Question: Creating complex 'UIBezierPath' is a hard work, almost impossible from what i have seen.
Let's say i want to create this:

I know this can be done mathematically, but is there any known tool for creating such a path?
something that will translate the image to a path, even if it means i have to manually draw the path while the tool is "taking notes" and eventually will output my needed path?
I have tried this:<URL>
But i can't set a background for reference.
Any other ideas?
Thanks!
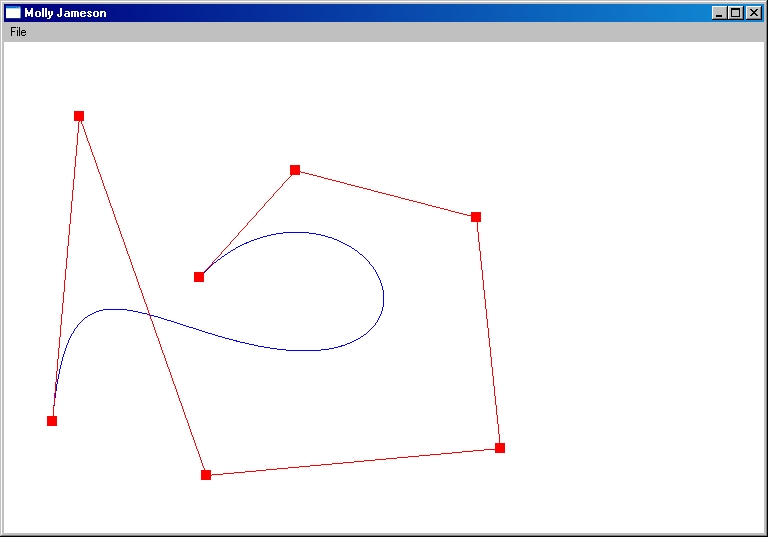
Answer: There is a wonderful app called PaintCode.